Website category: sports
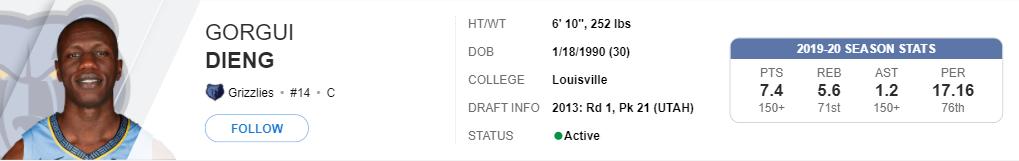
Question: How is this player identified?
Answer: Gorgui Dieng

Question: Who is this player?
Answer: Gorgui Dieng

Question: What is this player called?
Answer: Gorgui Dieng

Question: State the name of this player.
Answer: Gorgui Dieng

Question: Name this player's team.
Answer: Grizzlies

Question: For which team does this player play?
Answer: Grizzlies

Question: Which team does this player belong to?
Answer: Grizzlies

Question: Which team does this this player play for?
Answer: Grizzlies

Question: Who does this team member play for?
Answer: Grizzlies

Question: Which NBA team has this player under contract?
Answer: Grizzlies

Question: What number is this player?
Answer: #14

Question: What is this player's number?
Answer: #14

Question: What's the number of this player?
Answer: #14

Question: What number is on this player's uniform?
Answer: #14

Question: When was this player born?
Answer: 1/18/1990

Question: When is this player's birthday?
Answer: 1/18/1990

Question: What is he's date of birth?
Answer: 1/18/1990

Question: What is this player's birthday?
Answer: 1/18/1990

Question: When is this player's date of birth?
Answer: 1/18/1990

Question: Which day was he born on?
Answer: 1/18/1990

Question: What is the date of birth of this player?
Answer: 1/18/1990

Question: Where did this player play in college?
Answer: Louisville

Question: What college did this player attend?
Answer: Louisville

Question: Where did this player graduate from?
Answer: Louisville

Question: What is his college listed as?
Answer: Louisville

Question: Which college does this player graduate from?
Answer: Louisville

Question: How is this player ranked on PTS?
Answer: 7.4

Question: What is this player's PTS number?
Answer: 7.4

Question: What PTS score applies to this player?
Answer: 7.4

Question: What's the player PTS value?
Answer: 7.4

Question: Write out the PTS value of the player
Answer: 7.4

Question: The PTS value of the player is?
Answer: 7.4

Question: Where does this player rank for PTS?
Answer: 150+

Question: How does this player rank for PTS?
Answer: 150+

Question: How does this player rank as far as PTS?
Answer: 150+

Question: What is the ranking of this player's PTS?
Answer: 150+

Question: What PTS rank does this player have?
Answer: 150+

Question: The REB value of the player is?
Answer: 5.6

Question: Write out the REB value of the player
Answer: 5.6

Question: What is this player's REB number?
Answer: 5.6

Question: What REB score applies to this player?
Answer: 5.6

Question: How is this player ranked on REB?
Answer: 5.6

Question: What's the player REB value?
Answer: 5.6

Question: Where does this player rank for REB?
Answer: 71st

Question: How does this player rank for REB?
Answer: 71st

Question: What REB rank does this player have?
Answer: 71st

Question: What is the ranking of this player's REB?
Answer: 71st

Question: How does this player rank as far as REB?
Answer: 71st

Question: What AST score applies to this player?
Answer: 1.2

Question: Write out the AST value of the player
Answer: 1.2

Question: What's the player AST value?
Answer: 1.2

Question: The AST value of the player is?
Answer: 1.2

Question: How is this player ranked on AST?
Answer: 1.2

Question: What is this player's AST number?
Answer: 1.2

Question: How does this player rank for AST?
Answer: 150+

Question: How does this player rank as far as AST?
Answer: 150+

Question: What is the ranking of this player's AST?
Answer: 150+

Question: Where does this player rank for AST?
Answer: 150+

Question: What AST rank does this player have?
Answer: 150+

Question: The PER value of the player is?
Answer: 17.16

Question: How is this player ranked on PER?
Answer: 17.16

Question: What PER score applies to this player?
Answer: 17.16

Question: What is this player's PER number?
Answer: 17.16

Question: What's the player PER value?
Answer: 17.16